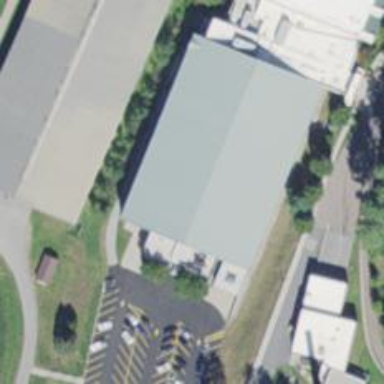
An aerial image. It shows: Sports centre dedicated to skating.